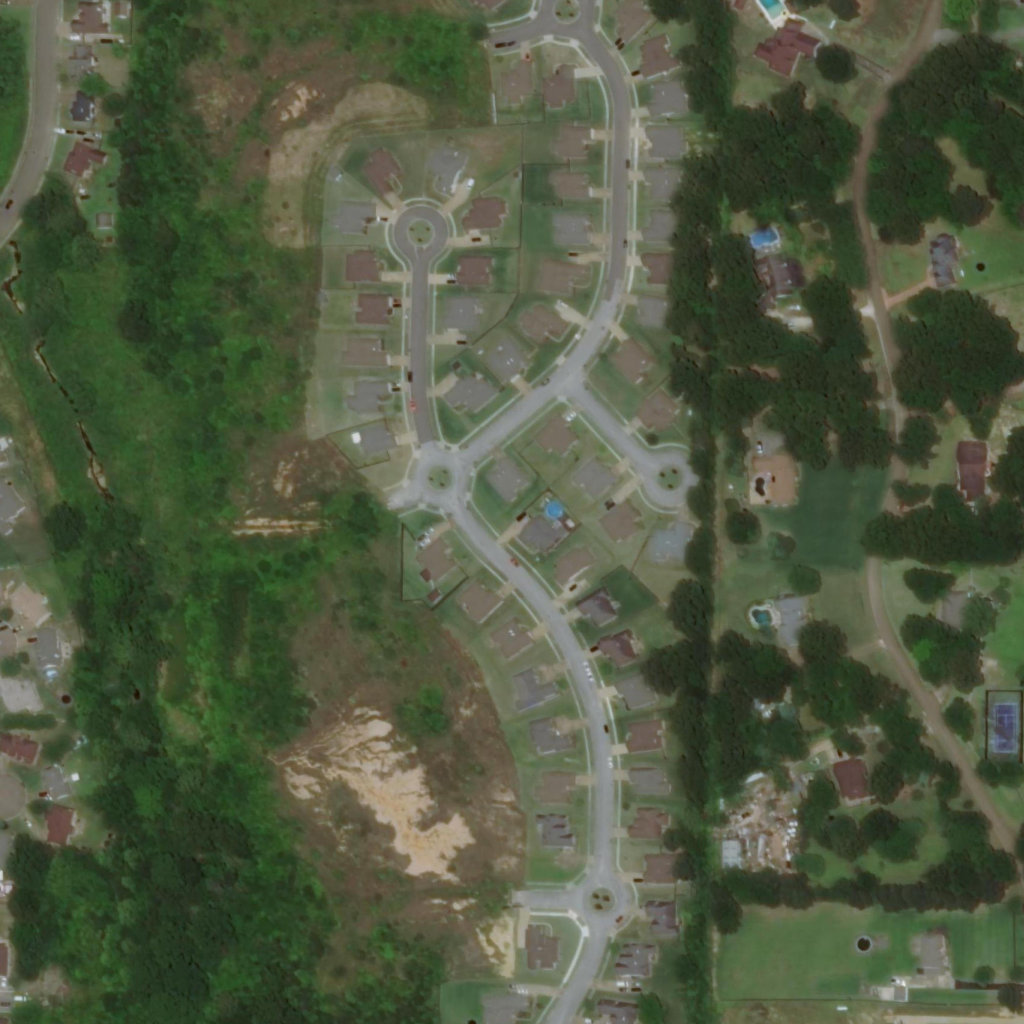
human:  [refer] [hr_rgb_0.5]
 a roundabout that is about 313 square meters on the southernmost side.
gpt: <box>[[56, 85, 61, 90, 0]]</box>